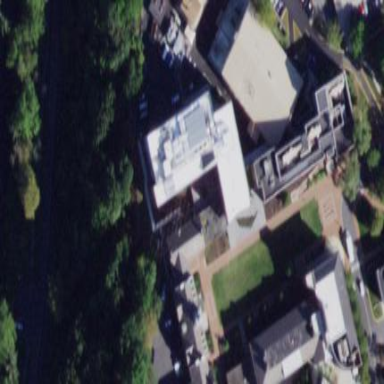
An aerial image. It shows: University building.